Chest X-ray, AP view. Patient: 60 years old, sex M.
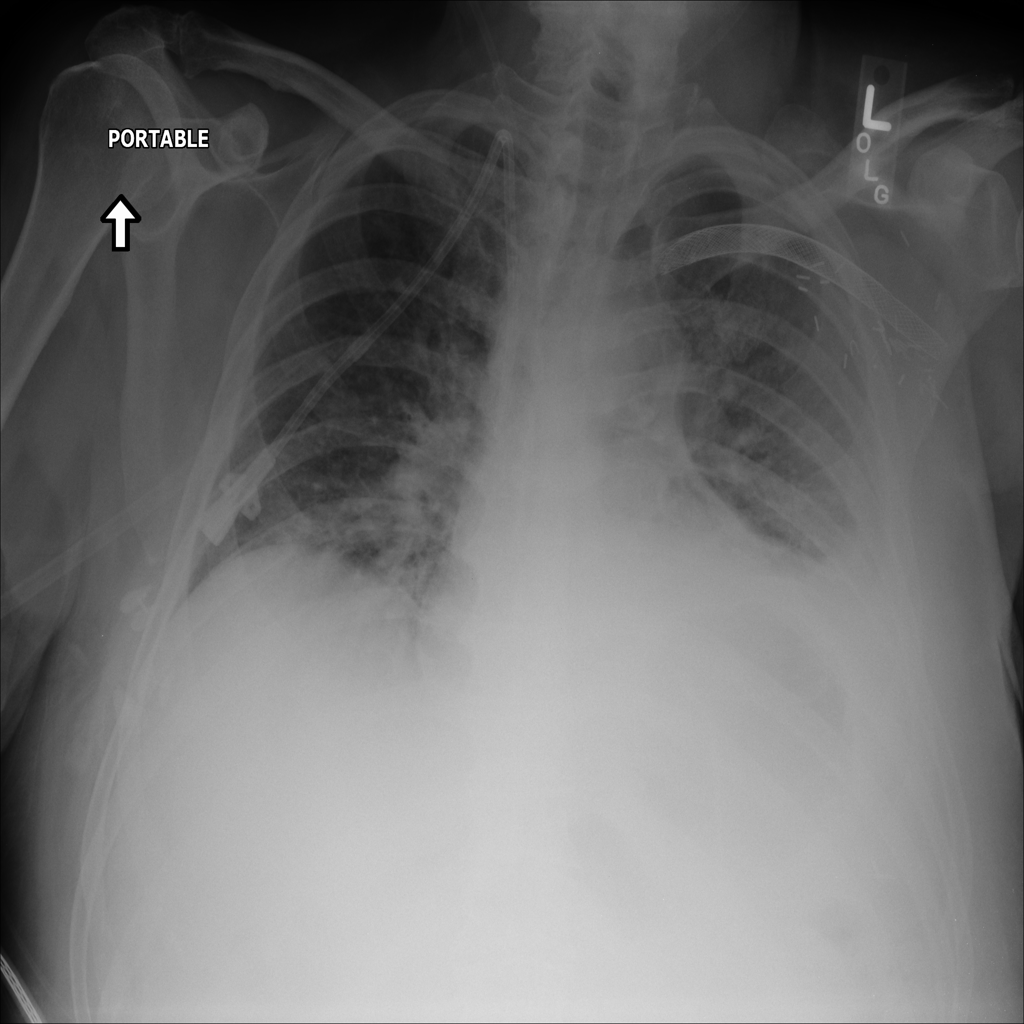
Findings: Edema, Effusion